Question: I do not understand how this method works. Here is the code
'''
BOOL isDir = NULL;
BOOL returnVal;
path = @"/Users/me/Desktop/kkk";
returnVal = [[NSFileManager defaultManager] fileExistsAtPath:path isDirectory:&isDir];
'''
And here are the results if:
1) kkk is a file
'''
returnVal = NO
isDir = NO
'''
2) kkk is an empty directory
'''
returnVal = YES
isDir = YES
'''
Scenario #2 seems to work as expected, but according to the documentation:
'''
path
The path of a file or directory. If path begins with a tilde (~), it must first be expanded with stringByExpandingTildeInPath, or this method will return NO.
isDirectory
Upon return, contains YES if path is a directory or if the final path element is a symbolic link that points to a directory, otherwise contains NO. If path doesn't exist, this value is undefined upon return. Pass NULL if you do not need this information.
'''
So for scenario #1 shouldnt the result be the following?
'''
returnVal = YES
isDir = NO
'''
For the comments below.
But the files do exist. I create the file manually to test it. lol. its only a program with 4 lines of code. I have both file/folder on the desktop. First i put a file there called "kkk" (with no extention) then i remove the file and place a folder there called "kkk". It works for the folder, but not for the file. Interestingly, if the file an extension, it works. So is there something wrong with a file with no extension ? (are you guys still not able to reproduce it with no extention?)
Thanks for helping me solve this guys. I have my Mac set to display the extension of files. But it seems Mac as an odd behavior. I select the file "kk.plist" and then rename the file to "kk" as you see in the image. As soon as i do this Mac OSx automatically selects the hide extension option. So when i thought the file was "kk", it was still "kk.plist" with its extension hidden. As you can see, both files have the same extension, one is hidden, the other is not. I didnt realize hidden extensions can be applied to one file only. Thanks.

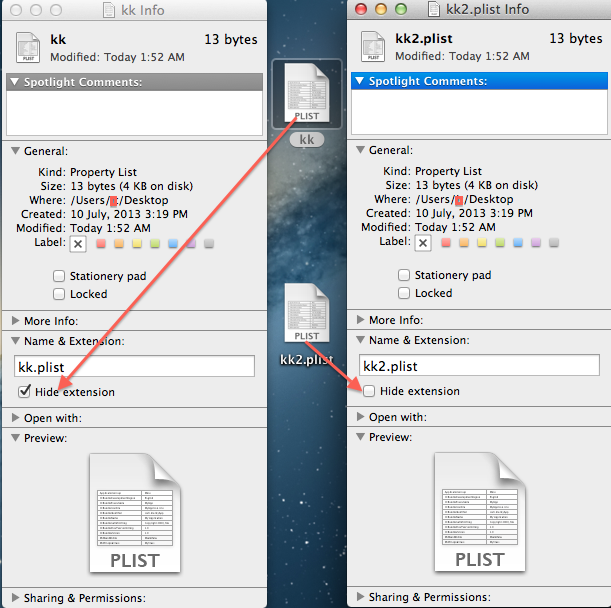
Answer: > 1) kkk is a file'''
returnVal = NO
isDir = NO
'''
So for scenario #1 shouldnt the result be the following?'''
returnVal = YES
isDir = NO
'''
Yes. But be wary of the Finder hiding things from you when you're trying to verify results from this method.
As you found, one example is hiding extensions: you gave a path with no extension and were surprised when it didn't find a file that you thought had no extension; in truth, it still had an extension, which the Finder had hidden, so it still did not match the path, so the result you got was correct.
The other example is hidden (a.k.a. invisible) items. You may get a result of YES for a file that you can't find in the Finder. The Go command will temporarily reveal an invisible directory, but won't help you for files.
Whenever 'fileExists:isDirectory:''s results surprise you, and the Finder appears to show that the results are wrong, try to 'ls' the path in the Terminal:
'''
ls -dl /path/to/item
'''
If that command prints a description of the item, then it exists. If it prints an error, then it doesn't. You can also tell from the output whether the item is a directory or not.